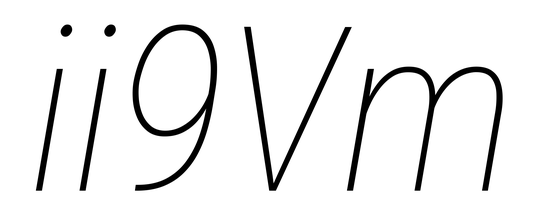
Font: Roboto-Italic_Condensed_Thin_Italic